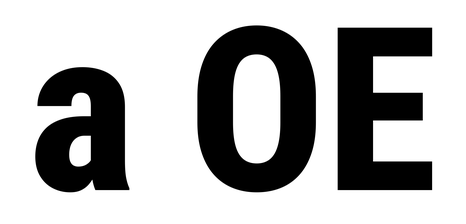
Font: Roboto_Condensed_ExtraBold